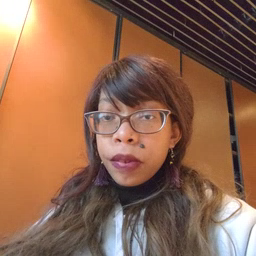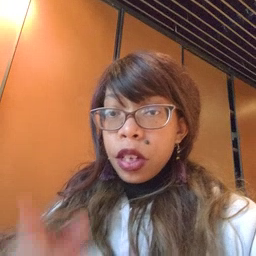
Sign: pajamas